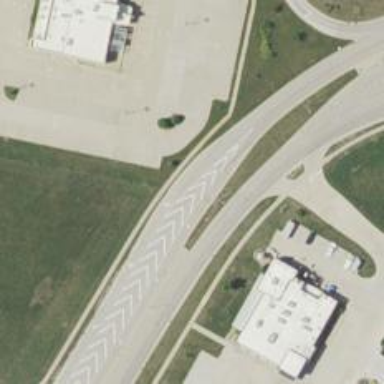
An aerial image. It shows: Road marking featuring gore chevron.